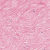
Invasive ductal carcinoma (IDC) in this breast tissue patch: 0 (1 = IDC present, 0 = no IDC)